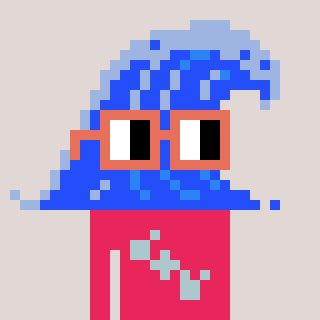
a pixel art character with square orange glasses, a wave-shaped head and a redpinkish-colored body on a warm background